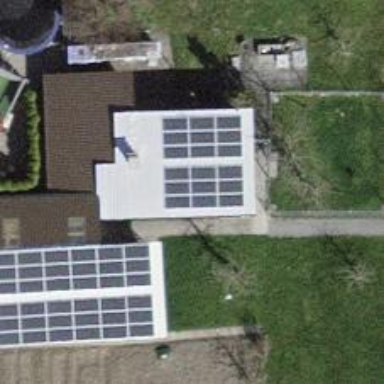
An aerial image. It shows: Solar power generator utilizing photovoltaic technology with solar photovoltaic panels.